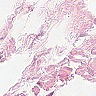
Metastatic tissue present: no